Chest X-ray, AP view. Patient: 51 years old, sex F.
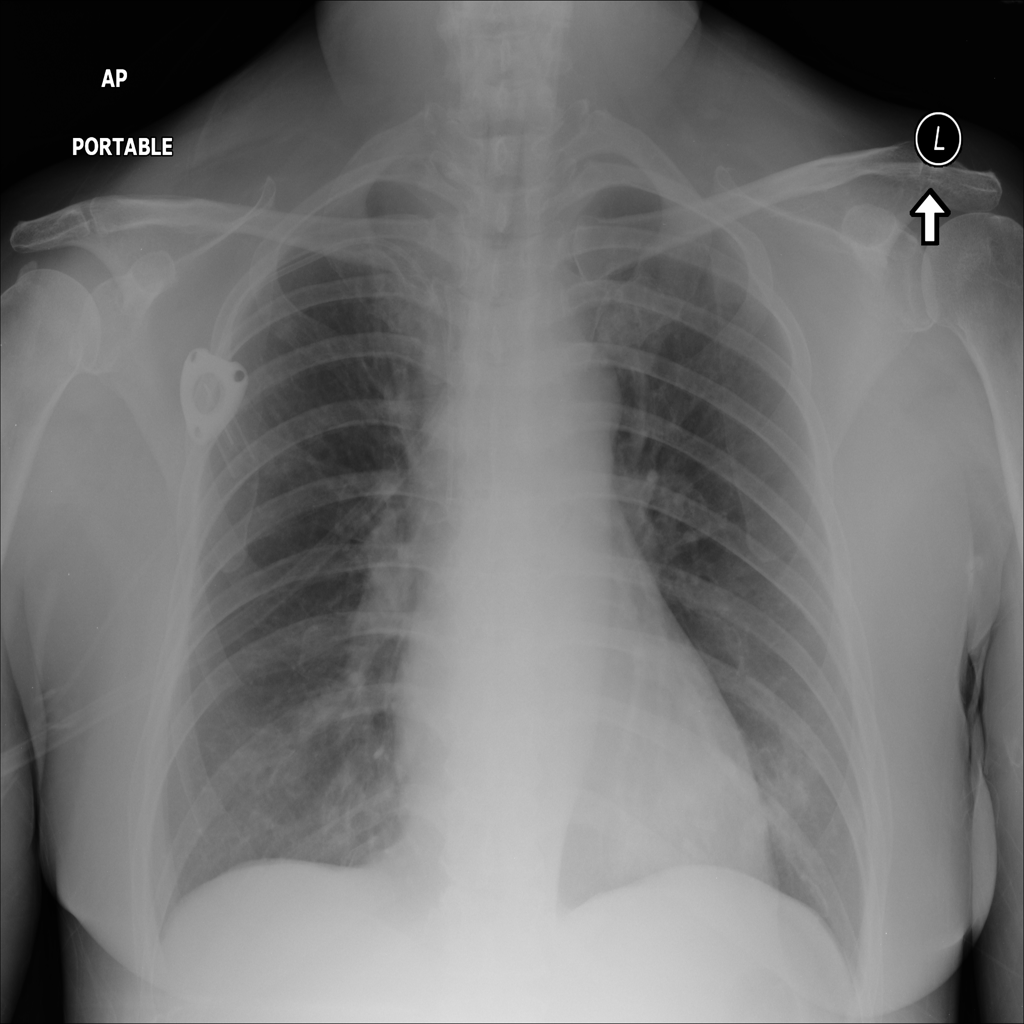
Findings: No Finding